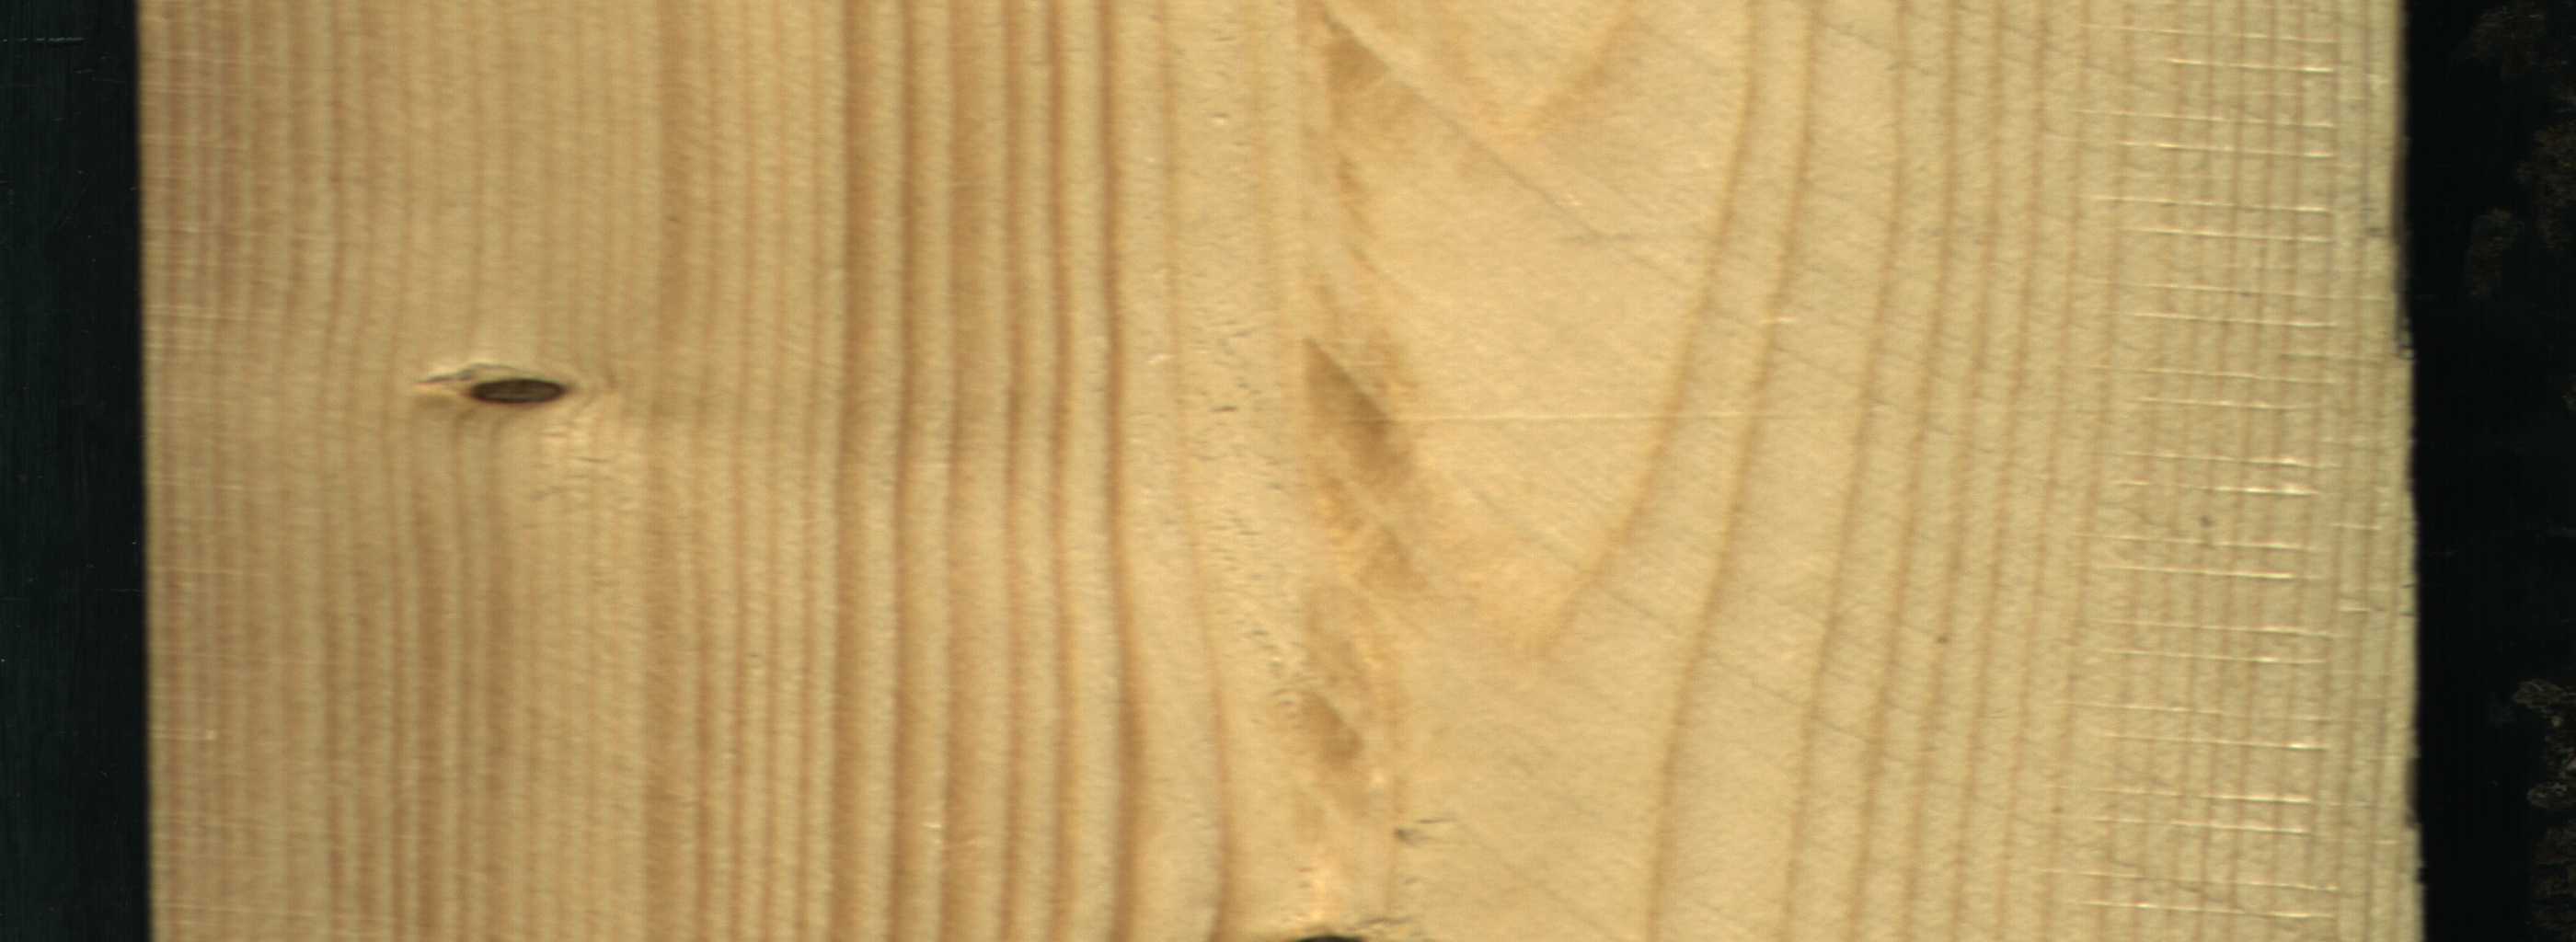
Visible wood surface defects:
Dead_Knot